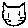
Label: cat